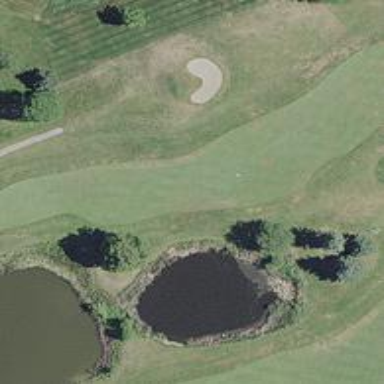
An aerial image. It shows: Golf hole.